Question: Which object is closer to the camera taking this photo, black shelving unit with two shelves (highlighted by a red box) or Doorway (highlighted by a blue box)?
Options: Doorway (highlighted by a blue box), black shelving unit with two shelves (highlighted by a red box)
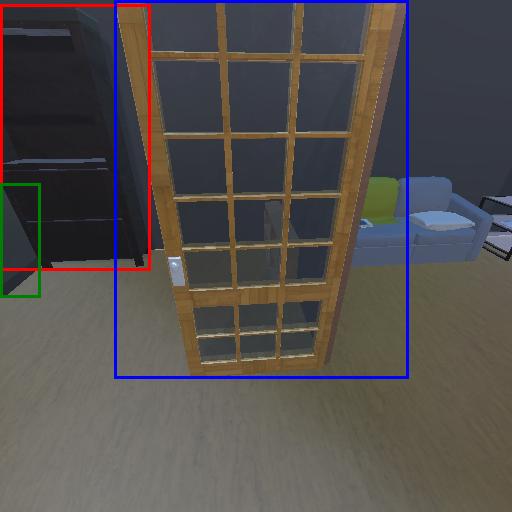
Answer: Doorway (highlighted by a blue box)